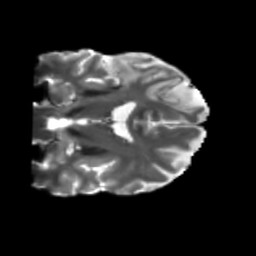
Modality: T2w
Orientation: coronal
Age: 58
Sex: male
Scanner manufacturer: siemens
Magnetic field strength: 3 T
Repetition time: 5.25 s
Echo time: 0.08 s